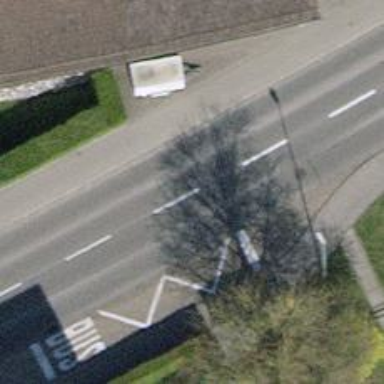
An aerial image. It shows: Bus stop equipped with public transport stop position.